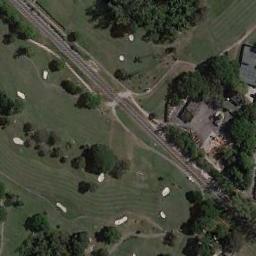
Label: golf_course